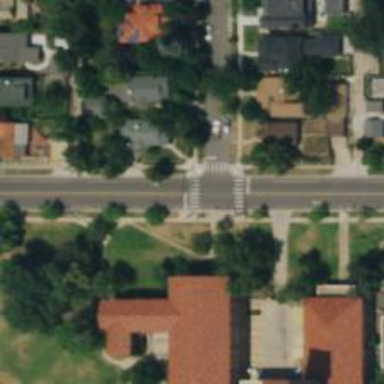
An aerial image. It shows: Marked crossing on footway.